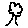
Label: tree